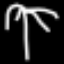
Label: palm tree